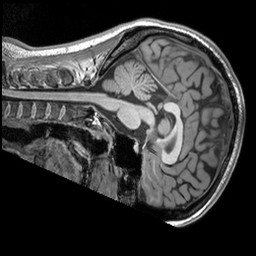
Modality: T1w
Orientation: sagittal
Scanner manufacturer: siemens
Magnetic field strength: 3 T
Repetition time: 2.53 s
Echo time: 0.00298 s